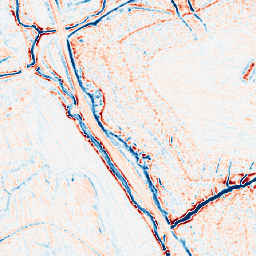
Category: edge_preserving
Decomposition family: bilateral
Decomposition parameters: d: 9
sigma_color: 50
sigma_space: 150
Upsampling method: area
Upsampling parameters: scale: 2
Upsampling scale: 2